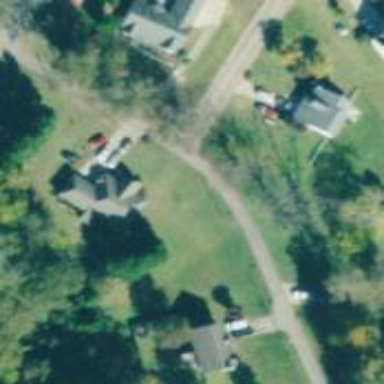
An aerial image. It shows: Residential road.